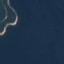
Land use / land cover: SeaLake